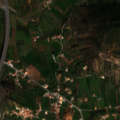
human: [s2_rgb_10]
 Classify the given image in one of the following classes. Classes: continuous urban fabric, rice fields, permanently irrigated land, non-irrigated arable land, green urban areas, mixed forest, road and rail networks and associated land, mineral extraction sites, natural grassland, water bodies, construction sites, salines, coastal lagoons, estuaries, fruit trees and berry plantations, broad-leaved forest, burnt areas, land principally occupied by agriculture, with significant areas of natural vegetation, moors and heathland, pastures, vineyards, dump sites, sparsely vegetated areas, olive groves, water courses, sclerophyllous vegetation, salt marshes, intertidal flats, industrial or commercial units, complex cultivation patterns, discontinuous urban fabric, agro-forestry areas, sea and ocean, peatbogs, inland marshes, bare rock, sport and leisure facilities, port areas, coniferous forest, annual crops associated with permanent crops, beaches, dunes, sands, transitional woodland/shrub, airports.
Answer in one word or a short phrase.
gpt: fruit trees and berry plantations, annual crops associated with permanent crops, complex cultivation patterns, land principally occupied by agriculture, with significant areas of natural vegetation, sclerophyllous vegetation